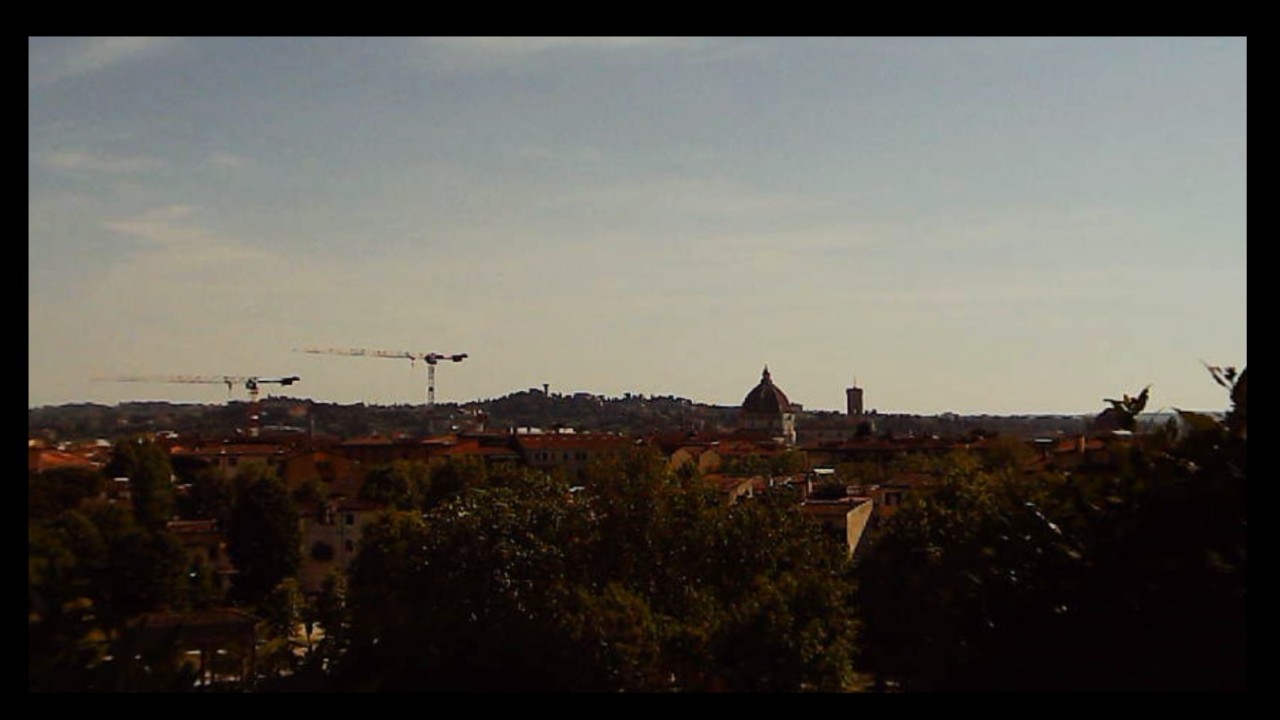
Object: DarwinFPV cineape20